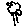
Label: tree